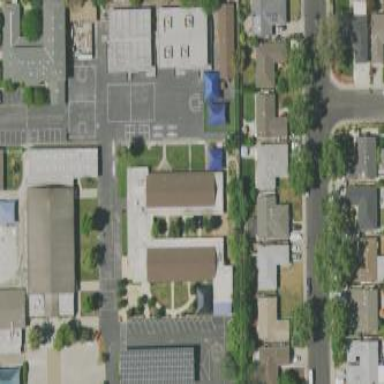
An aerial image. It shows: Schoolyard with asphalt surface.